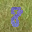
Label: 8